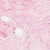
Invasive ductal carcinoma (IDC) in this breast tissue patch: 0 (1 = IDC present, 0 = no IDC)